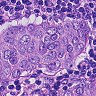
Metastatic tissue present: yes